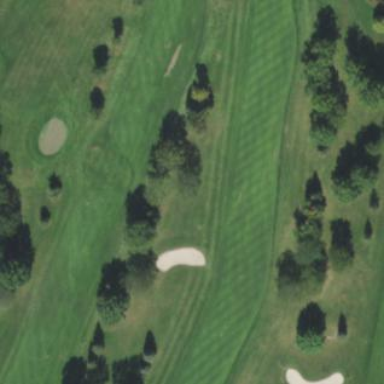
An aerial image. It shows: Grassy area designated as golf fairway.